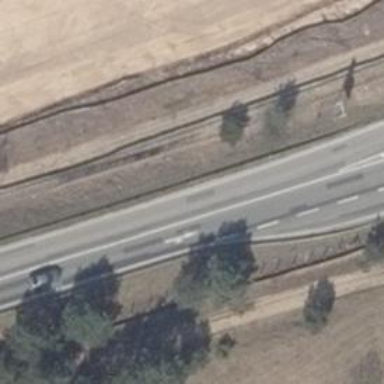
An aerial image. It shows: Asphalt motorroad.